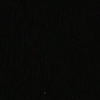
Label: space